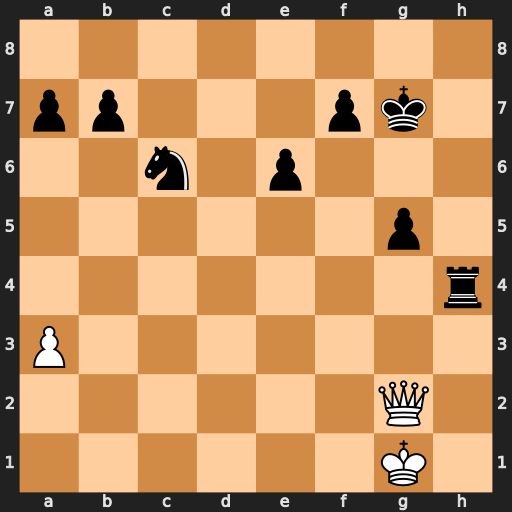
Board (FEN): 8/pp3pk1/2n1p3/6p1/7r/P7/6Q1/6K1
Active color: w
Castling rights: -
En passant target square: -
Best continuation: Qxg5+ Kf8 Qxh4